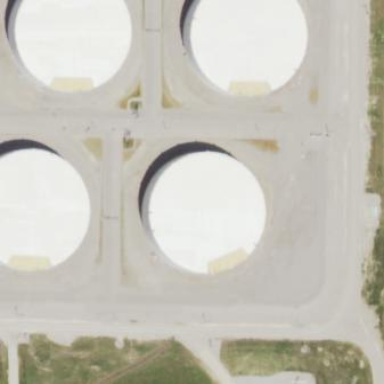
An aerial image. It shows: Building with storage tank.